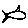
Label: fish